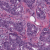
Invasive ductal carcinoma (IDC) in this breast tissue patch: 1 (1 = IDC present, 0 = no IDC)